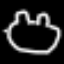
Label: frog